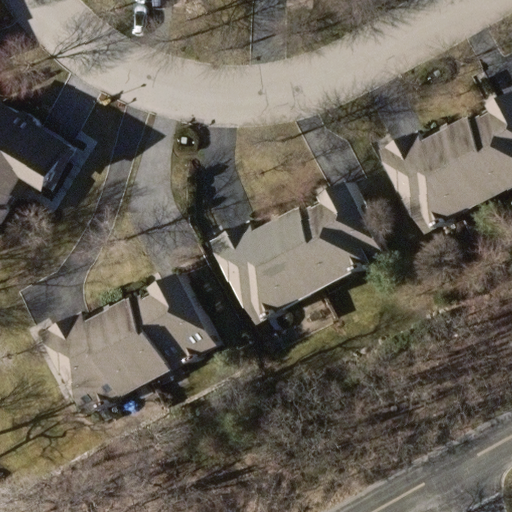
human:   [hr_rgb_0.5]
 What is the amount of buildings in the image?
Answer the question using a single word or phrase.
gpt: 7

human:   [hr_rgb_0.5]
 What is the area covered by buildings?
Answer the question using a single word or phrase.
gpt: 1651m2

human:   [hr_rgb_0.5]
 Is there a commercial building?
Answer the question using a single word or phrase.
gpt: no

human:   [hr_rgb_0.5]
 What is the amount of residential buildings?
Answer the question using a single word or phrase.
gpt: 7

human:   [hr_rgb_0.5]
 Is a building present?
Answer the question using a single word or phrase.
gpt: yes

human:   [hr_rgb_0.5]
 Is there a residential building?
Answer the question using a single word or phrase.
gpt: yes

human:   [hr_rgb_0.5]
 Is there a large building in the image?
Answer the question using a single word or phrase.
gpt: no

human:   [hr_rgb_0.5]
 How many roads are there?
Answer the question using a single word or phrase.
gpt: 1

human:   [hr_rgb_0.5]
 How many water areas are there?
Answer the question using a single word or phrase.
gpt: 0

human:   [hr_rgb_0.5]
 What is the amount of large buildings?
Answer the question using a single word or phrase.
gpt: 0

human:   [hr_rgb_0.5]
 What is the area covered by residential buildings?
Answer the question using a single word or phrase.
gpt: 1651m2

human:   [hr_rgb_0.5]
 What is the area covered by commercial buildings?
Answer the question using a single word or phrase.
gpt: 0m2

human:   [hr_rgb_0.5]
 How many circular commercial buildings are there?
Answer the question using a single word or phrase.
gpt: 0

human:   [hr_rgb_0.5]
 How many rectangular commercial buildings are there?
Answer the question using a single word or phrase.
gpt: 0

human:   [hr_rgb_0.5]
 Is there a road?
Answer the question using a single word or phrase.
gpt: yes

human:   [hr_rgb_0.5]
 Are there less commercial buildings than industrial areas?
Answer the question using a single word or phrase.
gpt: no

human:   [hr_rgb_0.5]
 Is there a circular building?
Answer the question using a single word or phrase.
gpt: no

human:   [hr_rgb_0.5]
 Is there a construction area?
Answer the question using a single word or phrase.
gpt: no

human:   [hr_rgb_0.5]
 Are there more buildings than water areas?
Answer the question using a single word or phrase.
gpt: yes

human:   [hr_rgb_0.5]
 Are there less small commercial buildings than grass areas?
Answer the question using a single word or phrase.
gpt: no

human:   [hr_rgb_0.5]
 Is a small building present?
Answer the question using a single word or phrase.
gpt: no

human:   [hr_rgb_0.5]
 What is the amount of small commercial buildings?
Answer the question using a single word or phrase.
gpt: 0

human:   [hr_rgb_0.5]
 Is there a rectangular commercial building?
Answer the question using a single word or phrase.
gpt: no

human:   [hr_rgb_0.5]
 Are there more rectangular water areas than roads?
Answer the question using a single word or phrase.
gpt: no

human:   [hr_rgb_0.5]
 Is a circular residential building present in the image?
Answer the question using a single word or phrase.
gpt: no

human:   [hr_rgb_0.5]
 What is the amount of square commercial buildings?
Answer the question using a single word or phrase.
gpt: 0

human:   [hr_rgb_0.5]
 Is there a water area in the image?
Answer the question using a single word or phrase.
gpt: no

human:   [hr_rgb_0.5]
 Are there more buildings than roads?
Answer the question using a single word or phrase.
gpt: yes

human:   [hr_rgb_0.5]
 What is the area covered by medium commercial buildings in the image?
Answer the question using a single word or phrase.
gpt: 0m2

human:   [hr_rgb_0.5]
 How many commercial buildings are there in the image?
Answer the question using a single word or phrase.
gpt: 0

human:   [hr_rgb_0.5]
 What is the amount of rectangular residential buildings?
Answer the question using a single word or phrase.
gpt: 0

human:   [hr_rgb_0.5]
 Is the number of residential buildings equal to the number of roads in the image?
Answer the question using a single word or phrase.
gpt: no

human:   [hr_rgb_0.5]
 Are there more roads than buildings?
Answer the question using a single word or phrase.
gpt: no

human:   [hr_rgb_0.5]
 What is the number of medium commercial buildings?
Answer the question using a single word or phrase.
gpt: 0

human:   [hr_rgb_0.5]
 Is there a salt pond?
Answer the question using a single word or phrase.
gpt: no

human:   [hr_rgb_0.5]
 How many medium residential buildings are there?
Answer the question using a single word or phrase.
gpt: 7

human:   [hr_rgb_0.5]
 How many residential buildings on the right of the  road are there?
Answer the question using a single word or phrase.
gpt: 3

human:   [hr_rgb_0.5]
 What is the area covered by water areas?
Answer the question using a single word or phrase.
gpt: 0m2

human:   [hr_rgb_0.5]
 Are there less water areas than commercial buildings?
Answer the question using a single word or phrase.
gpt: no

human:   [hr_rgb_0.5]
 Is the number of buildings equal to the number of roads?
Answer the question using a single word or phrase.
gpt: no

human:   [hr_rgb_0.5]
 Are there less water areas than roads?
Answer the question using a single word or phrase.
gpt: yes

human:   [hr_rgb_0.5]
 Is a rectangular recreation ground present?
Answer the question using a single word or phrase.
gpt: no

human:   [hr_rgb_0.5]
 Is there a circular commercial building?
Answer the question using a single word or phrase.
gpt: no

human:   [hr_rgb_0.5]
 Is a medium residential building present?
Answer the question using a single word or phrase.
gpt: yes

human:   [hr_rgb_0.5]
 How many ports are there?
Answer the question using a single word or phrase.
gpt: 0

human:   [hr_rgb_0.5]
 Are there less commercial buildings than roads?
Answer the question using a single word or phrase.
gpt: yes

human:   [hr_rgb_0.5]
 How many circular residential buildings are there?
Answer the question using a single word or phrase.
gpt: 0

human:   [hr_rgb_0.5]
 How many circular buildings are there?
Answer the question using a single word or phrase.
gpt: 0

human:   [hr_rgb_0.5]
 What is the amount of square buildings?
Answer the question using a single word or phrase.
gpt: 0

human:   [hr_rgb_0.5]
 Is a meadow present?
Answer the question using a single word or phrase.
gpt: no

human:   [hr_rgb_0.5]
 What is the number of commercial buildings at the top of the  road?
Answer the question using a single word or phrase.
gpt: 0

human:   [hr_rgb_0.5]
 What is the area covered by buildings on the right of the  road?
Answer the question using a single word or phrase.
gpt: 637m2

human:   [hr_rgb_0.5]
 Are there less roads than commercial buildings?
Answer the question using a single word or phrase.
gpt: no

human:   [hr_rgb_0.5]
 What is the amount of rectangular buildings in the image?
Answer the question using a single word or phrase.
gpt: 0

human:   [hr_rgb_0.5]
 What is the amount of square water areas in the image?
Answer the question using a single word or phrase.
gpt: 0

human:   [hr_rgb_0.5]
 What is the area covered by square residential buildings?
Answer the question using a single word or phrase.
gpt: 0m2

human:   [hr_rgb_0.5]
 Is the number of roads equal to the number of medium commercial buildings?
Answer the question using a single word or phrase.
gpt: no

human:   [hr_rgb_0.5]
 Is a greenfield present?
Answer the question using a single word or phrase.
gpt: no

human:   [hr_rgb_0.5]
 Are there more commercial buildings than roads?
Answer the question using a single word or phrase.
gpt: no

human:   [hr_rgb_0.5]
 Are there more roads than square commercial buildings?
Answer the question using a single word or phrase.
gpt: yes

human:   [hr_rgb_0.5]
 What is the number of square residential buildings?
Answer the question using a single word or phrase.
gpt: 0

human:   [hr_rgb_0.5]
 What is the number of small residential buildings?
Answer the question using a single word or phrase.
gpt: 0

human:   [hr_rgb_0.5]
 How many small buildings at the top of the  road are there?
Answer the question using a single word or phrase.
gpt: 0

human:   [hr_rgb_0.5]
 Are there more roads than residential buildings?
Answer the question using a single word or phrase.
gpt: no